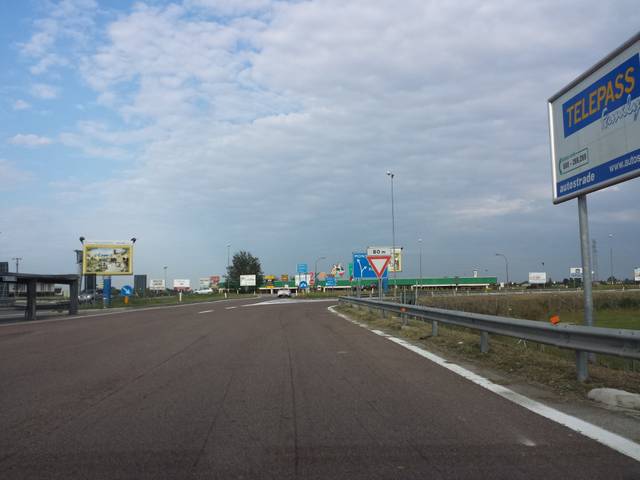
Region: Italy
Coordinates: 45.117, 11.771